Interaction volume radius: 5 \u00c5
Interaction volume height: 20 \u00c5
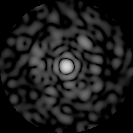
Disorder parameter: 0.8592